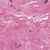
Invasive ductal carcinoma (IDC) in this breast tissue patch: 0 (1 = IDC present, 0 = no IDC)